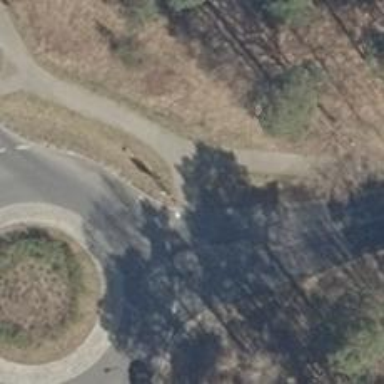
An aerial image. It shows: Road with "give way" sign.